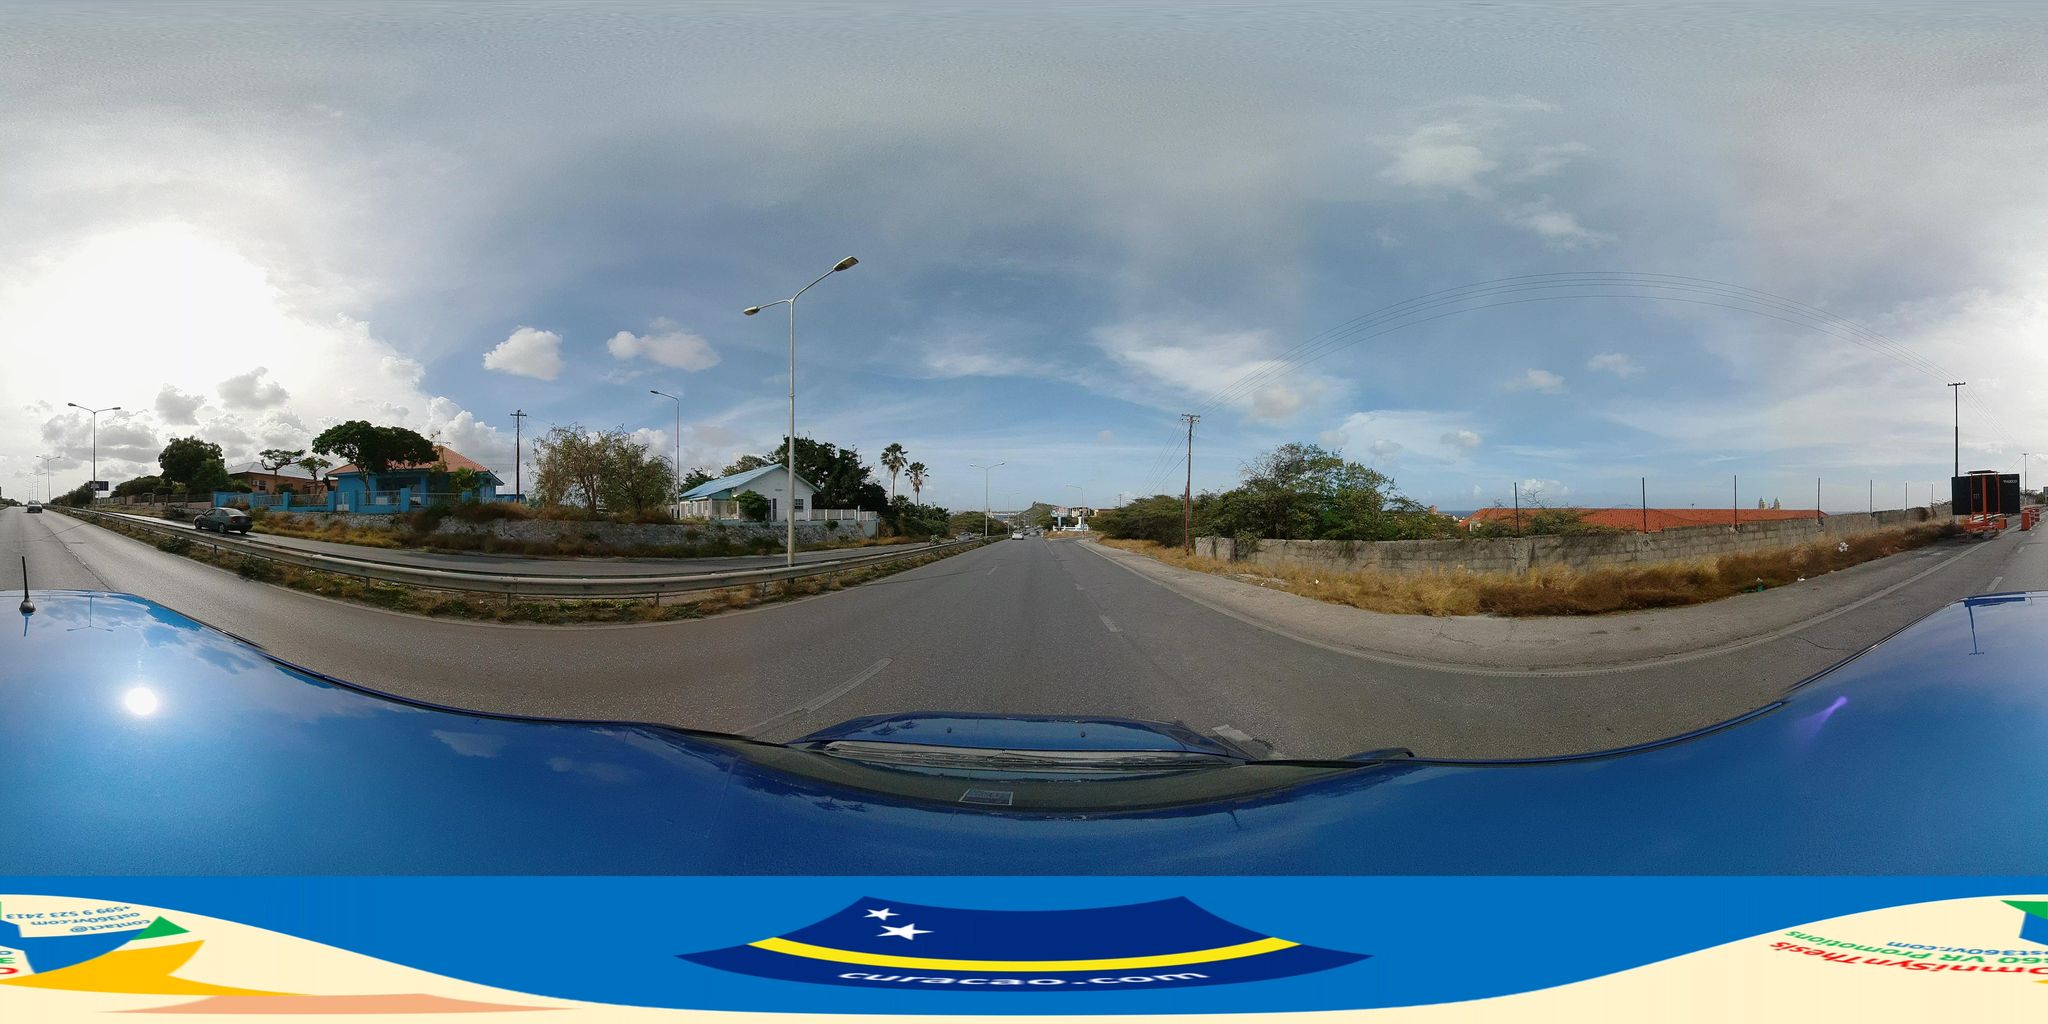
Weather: clear
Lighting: day
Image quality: slightly poor
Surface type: cycling surface
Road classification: trunk_link, residential
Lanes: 1
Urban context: suburban or peri-urban
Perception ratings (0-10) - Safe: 0.84, Lively: 3.62, Beautiful: 1.98, Boring: 1.74, Depressing: 4.22, Wealthy: 4.22